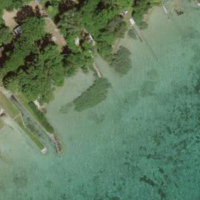
EUNIS habitat code: 14
Species observed at this site:
Certhia brachydactyla
Corvus corone
Podiceps cristatus
Motacilla cinerea
Cyanistes caeruleus
Fulica atra
Falco columbarius
Anas platyrhynchos
Troglodytes troglodytes
Anthus spinoletta
Podiceps nigricollis
Aythya fuligula
Turdus viscivorus
Aegithalos caudatus
Aythya marila
Spinus spinus
Turdus merula
Chroicocephalus ridibundus
Phalacrocorax carbo
Larus michahellis
Ardea alba
Parus major
Erithacus rubecula
Sitta europaea
Regulus regulus
Columba livia
Falco tinnunculus